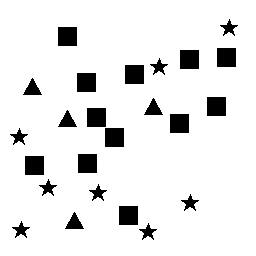
Squares: 12
Triangles: 4
Stars: 8
Total shapes: 24